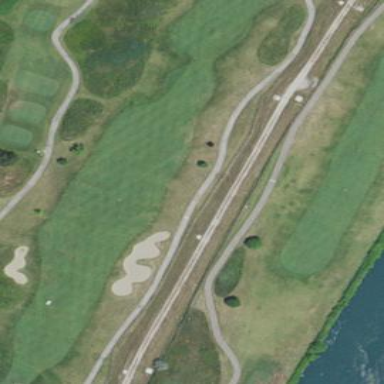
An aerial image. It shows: Rough golf area with grass surface.